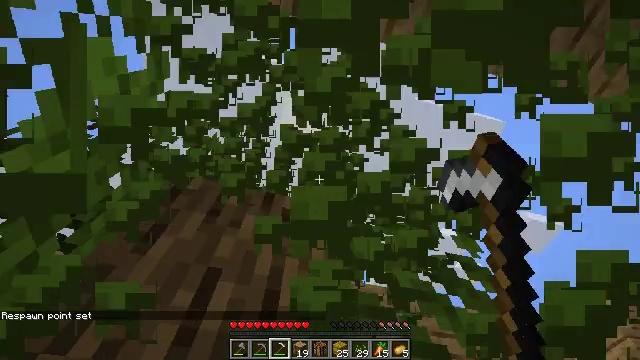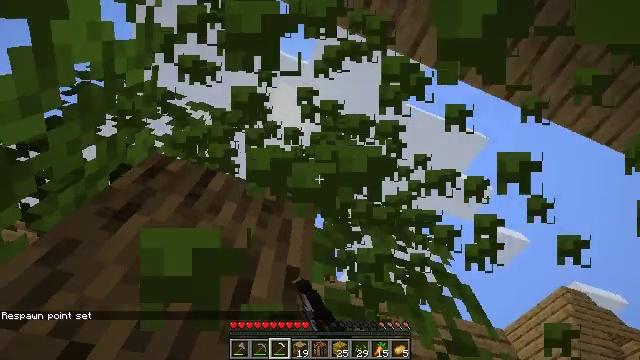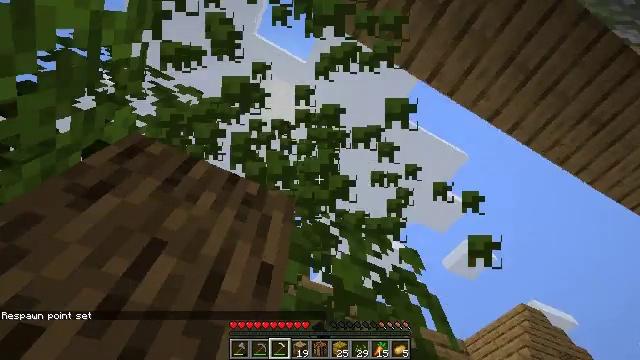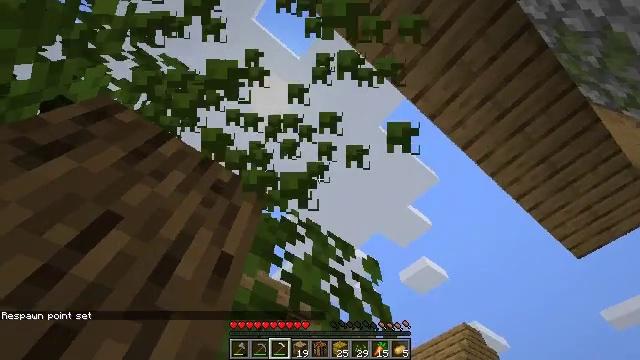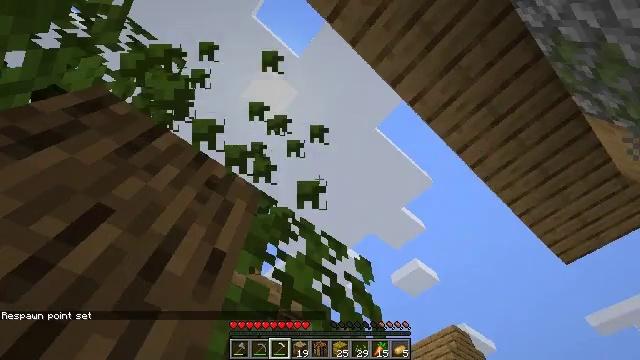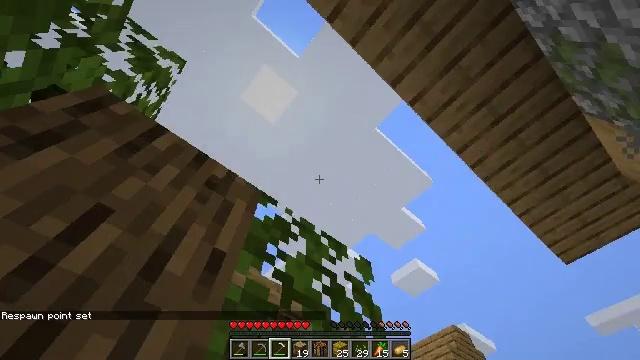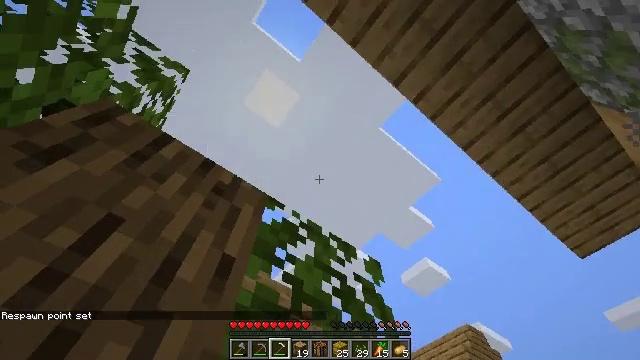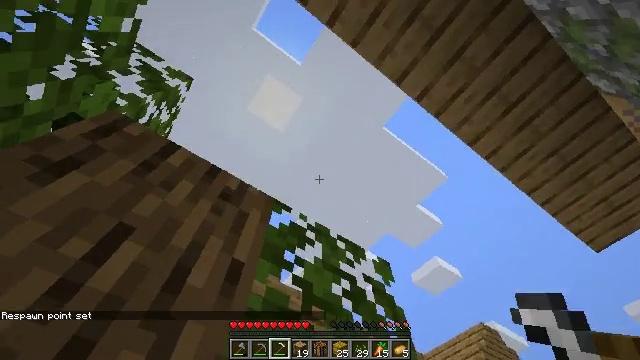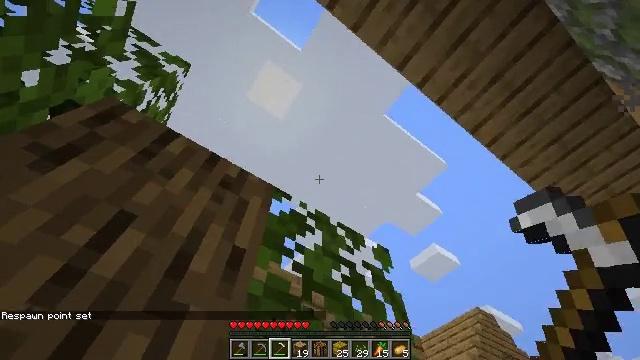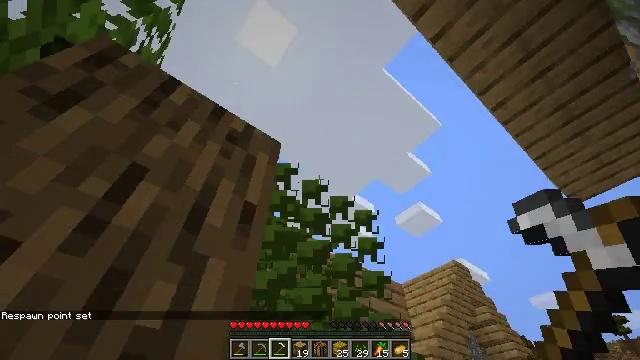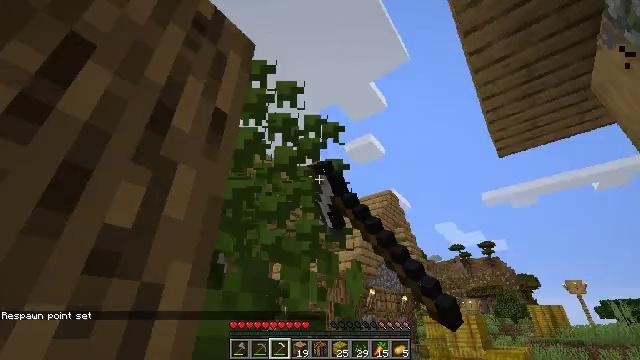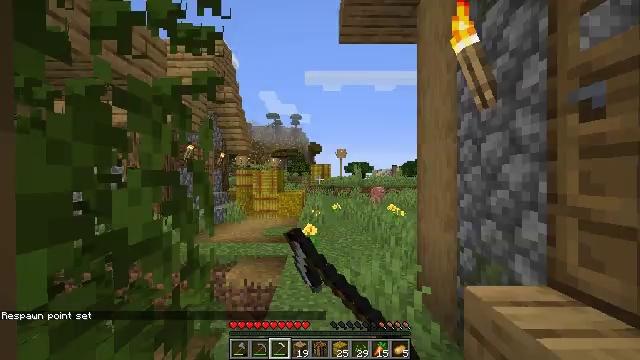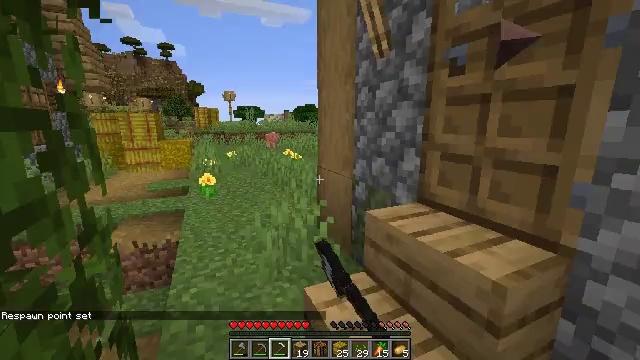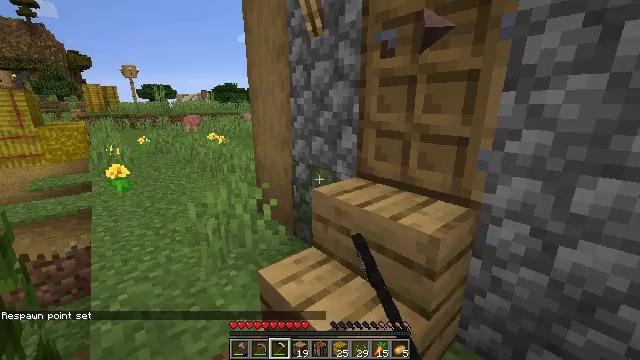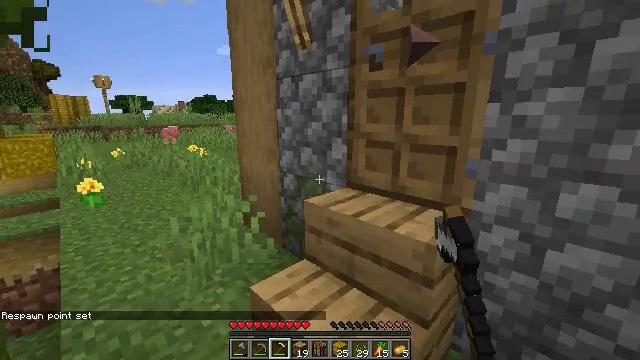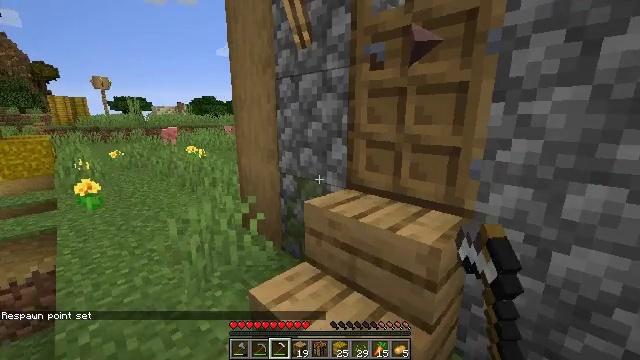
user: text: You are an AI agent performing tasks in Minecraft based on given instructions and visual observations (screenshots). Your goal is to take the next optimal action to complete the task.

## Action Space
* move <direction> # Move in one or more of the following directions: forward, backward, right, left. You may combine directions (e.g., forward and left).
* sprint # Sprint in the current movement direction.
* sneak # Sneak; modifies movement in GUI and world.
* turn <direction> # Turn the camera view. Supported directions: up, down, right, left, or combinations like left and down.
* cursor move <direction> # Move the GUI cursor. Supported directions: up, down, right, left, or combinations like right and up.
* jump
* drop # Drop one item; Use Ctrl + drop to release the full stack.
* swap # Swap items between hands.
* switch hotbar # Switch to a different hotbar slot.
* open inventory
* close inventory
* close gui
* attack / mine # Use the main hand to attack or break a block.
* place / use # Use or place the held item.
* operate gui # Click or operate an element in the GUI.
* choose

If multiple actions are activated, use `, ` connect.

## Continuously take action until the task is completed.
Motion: motion action
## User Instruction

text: Break oak leaves from the trees.
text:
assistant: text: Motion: turn right and down, attack / mine
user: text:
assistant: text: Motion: turn right, attack / mine
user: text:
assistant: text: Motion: turn right, attack / mine
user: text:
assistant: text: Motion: turn right, attack / mine
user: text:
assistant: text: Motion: attack / mine
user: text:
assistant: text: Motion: turn left, attack / mine
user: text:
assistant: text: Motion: turn left, attack / mine
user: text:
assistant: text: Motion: turn down, attack / mine
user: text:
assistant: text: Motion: move left, turn right and down, attack / mine
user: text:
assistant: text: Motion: move left, turn right and down
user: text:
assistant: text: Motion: move left, turn right and down
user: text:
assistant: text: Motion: move left, turn right and down
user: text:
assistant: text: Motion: move left, turn right and down
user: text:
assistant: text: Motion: turn right and up
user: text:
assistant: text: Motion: move forward
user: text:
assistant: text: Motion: move forward
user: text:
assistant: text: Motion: move forward
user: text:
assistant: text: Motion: move forward and move left, turn right
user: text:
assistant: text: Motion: move forward and move left, turn right and up
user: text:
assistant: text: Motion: move forward and move left, turn right and up
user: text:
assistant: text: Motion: move left, turn right and up
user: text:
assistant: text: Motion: turn right and up, use / place
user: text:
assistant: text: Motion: use / place
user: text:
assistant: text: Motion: use / place
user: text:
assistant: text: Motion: move forward
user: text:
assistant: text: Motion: move forward, turn down
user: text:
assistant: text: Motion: move forward, turn left and down
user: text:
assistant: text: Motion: move forward, turn right and down
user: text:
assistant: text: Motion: move forward, turn right and down
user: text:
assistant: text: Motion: move forward, turn right and down